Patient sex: F
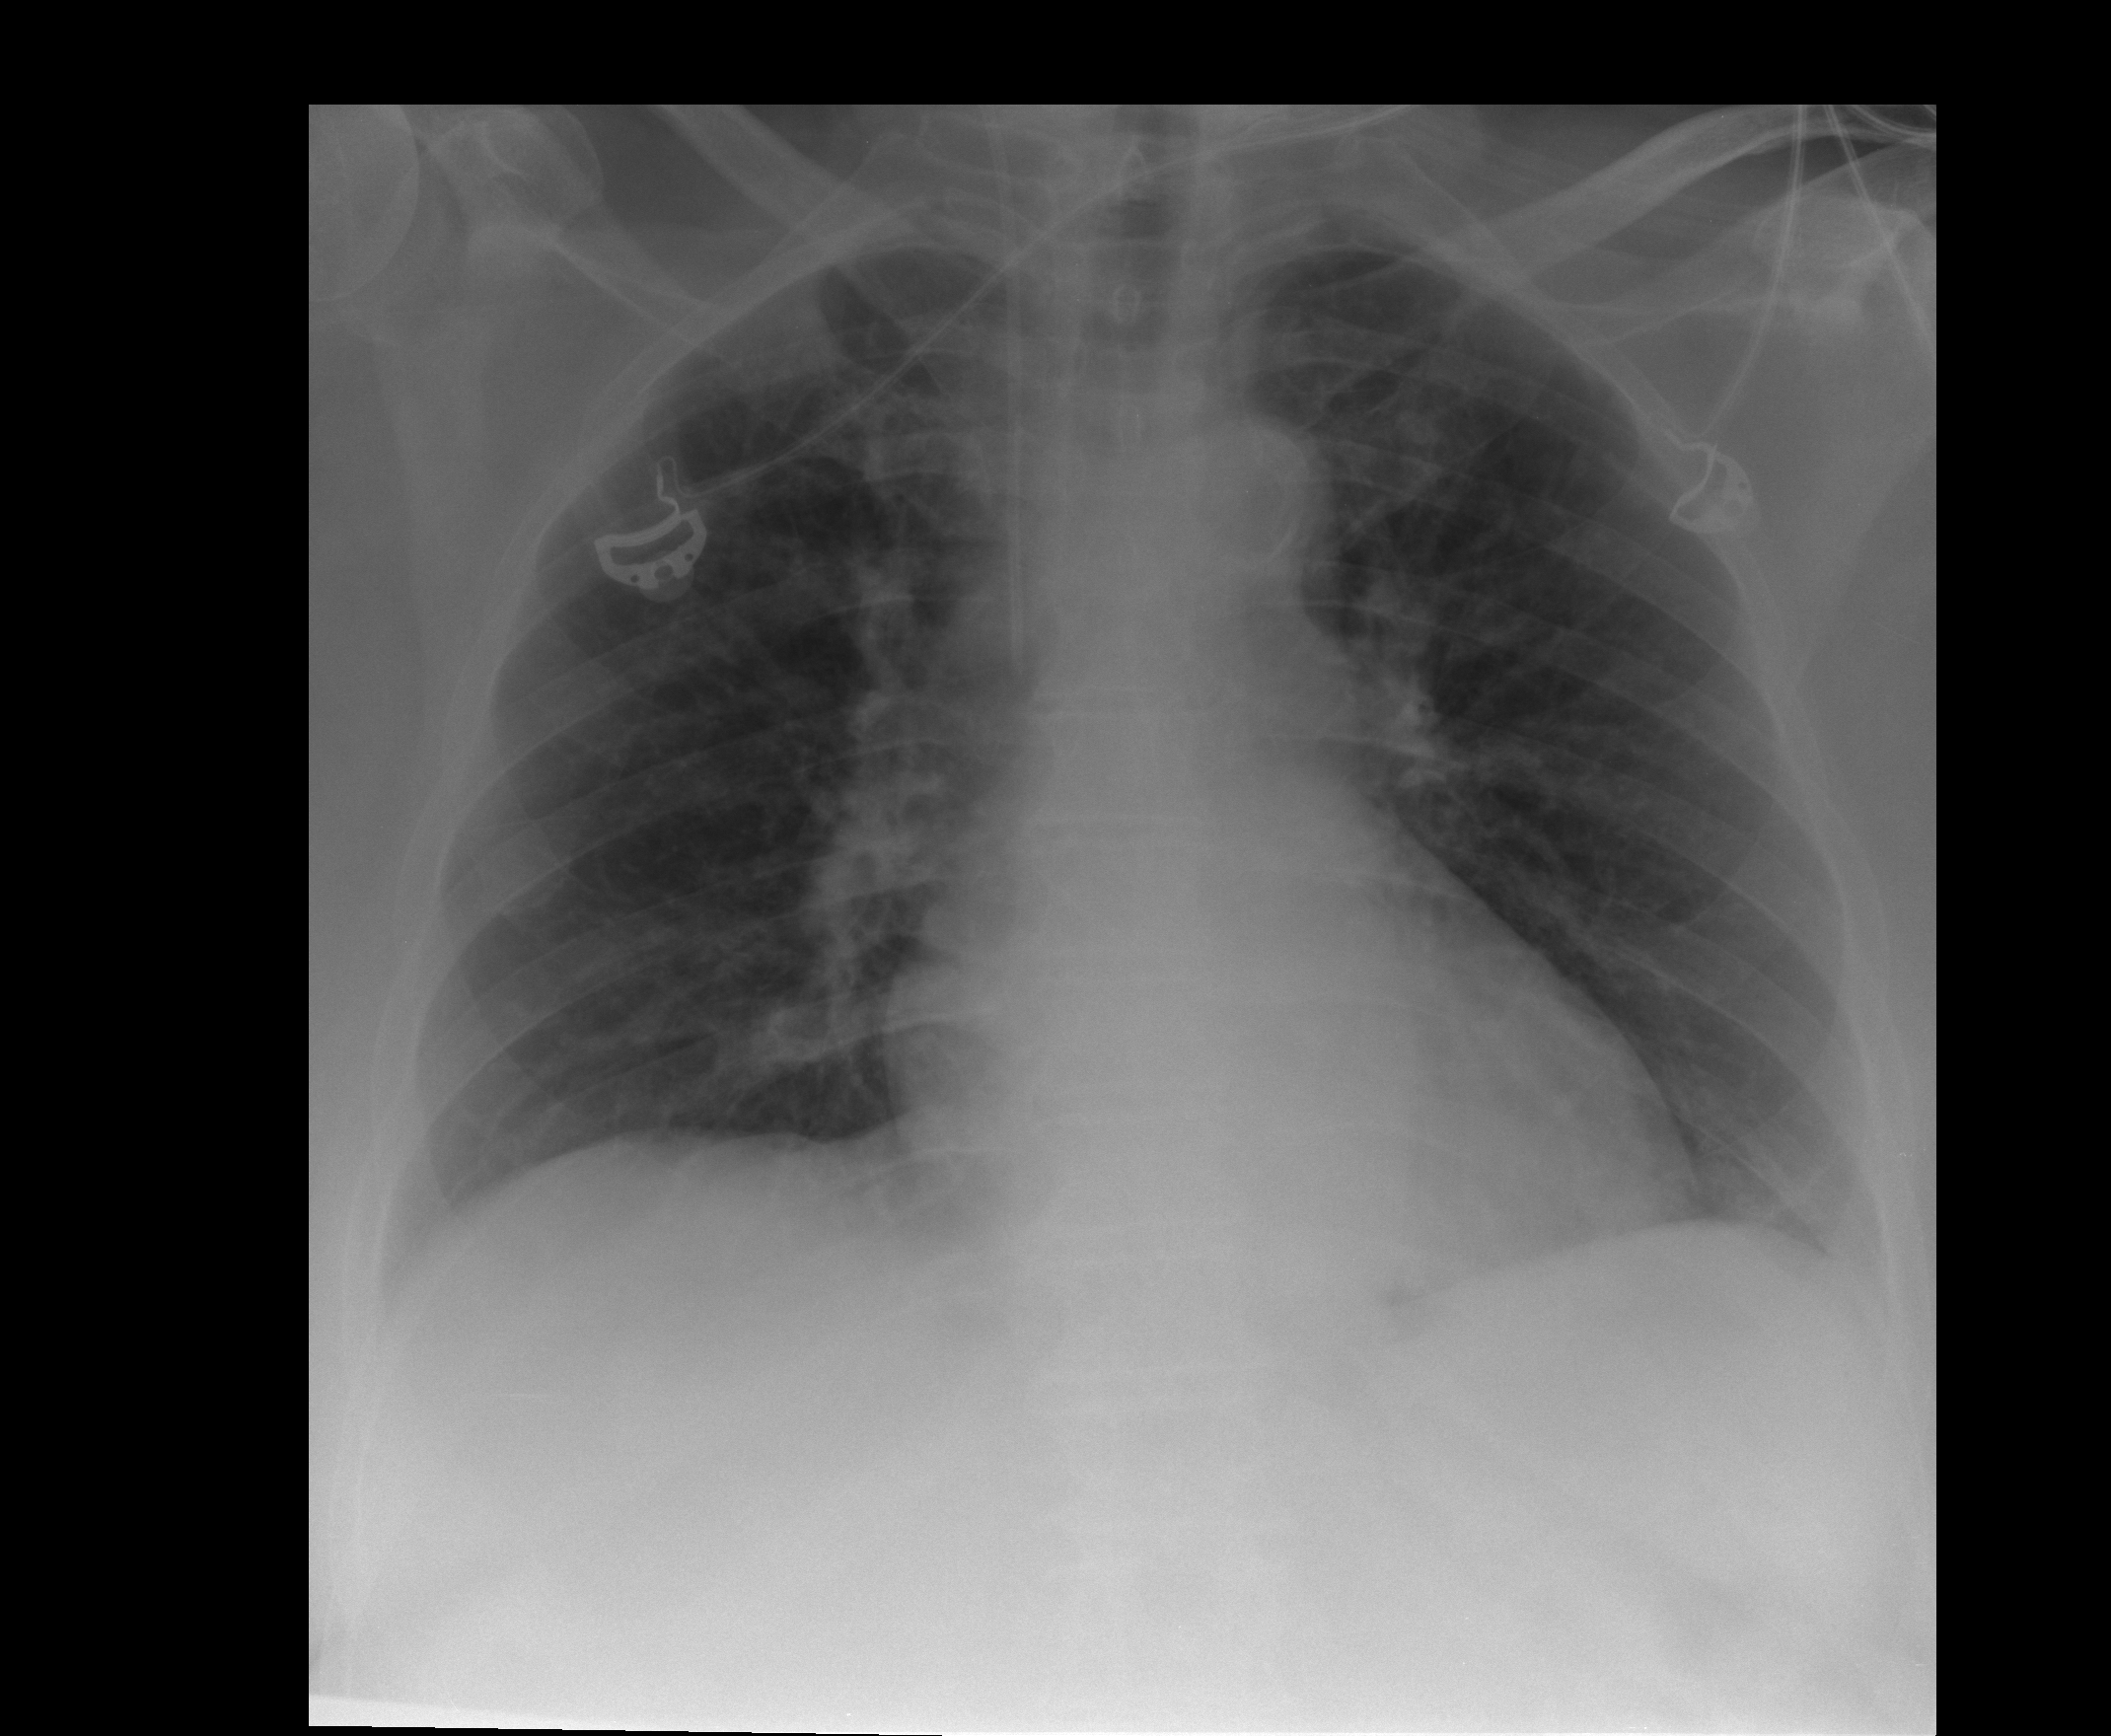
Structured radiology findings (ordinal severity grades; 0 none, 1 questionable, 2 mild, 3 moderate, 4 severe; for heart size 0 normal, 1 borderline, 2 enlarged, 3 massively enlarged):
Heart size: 0
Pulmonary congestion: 2
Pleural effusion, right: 2
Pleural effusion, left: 2
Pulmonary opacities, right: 0
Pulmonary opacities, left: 0
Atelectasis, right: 0
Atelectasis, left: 2